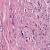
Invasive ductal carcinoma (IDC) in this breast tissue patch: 1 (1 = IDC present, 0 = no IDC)